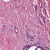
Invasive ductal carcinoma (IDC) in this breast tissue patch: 0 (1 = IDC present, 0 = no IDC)